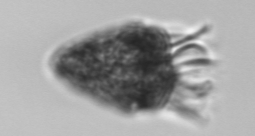
Label: Strombidium_morphotype2